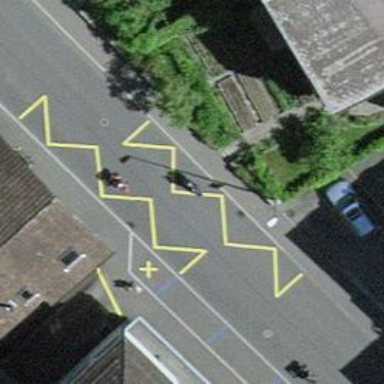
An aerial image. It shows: Bus stop with stop position for public transport.